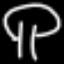
Label: mushroom